Question: I study the trap instruction but to me it makes as little sense and lookssimilar to 'throws exception' in Java or likewse, is it similar or what does it do? It just says that the 'TRAP' instruction always generates an exception, why would I want to do that? There is not enough info for me to understand why and where I would want to use 'TRAP'.

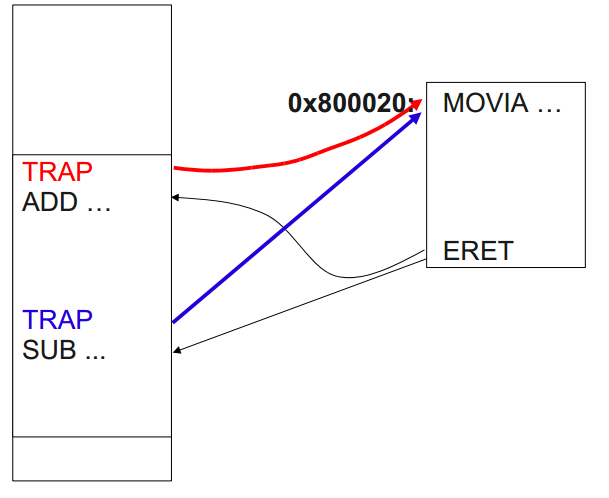
Answer: To understand this, you have to understand the diff between hardware and software interrupts.
Hardware Interrupts:
To handle asynchronous events like IO and hardware timers, CPUs use interrupts. A hardware interrupt makes the CPU stop its current execution, save state (like registers, etc), and jump to a predefined address where a handler routine for the interrupt is located. When the handler finishes its work, the CPU resumes execution from where it stopped by restoring the saved state.
Software Interrupts aka Traps aka Exceptions:
CPUs support special instructions that allow the software to simulate an interrupt. When such an instruction is executed, the CPU treats it like a hardware interrupt i.e. stops its normal flow of execution, saves its state and jumps to a handler routine. Such "traps" are used to implement many features like task scheduling, virtual memory, memory protection, debugging.....
Hope this helps.
Forgot the exception part of the question: Some programming errors (such as division by 0) are also treated by the CPU as traps, and are frequently referred to as "exceptions".